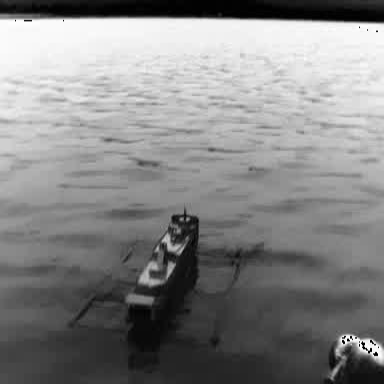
There is a container_ship in the infrared image.